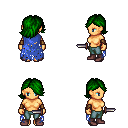
a pixel art fantasy rpg character, female body template, human, tanned skin, blue tattered cape, teal pants, green swoop hairstyle, cloth bracers, maroon shoes, dagger, four views (front, back, left, right), 2x2 character sprite sheet, small pixel art, hard edges, no anti-aliasing